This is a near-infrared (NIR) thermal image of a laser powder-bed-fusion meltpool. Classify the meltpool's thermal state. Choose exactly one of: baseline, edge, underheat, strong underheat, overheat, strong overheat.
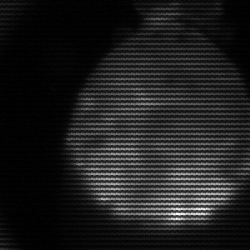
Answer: edge